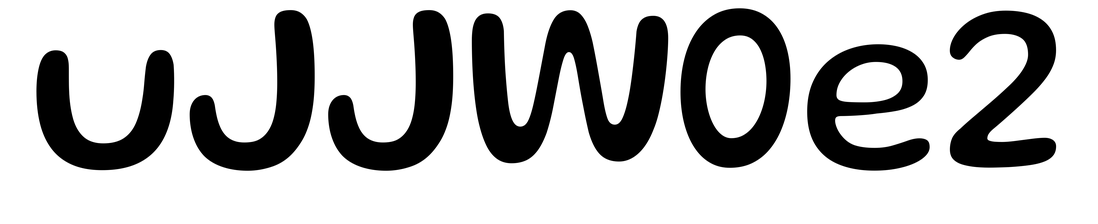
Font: Gluten_Regular